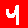
Digit: 4